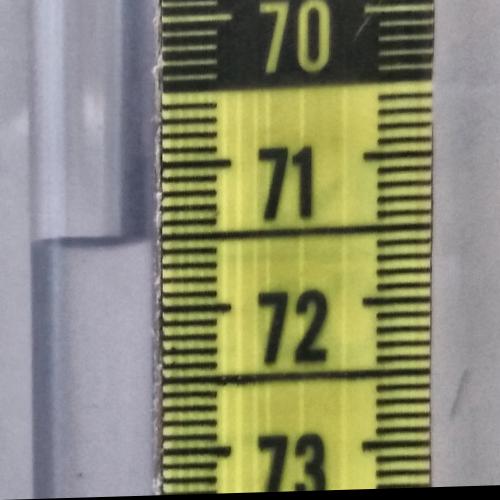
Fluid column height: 71.5 cm